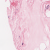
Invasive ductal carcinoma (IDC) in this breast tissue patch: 0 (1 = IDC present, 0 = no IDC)